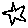
Label: star